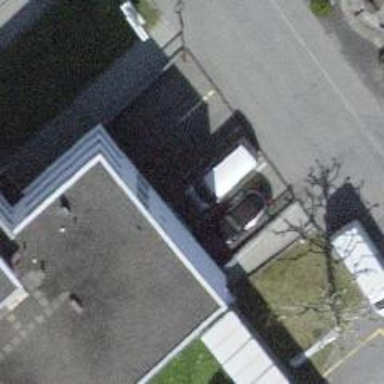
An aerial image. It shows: Parking area with surface.